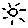
Label: sun